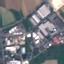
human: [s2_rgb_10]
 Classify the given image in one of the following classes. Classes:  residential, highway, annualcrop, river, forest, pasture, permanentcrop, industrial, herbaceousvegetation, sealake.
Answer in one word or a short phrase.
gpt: Industrial